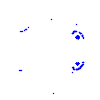
Particle: pion